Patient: sex F, age 68
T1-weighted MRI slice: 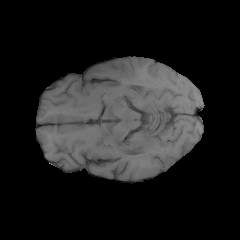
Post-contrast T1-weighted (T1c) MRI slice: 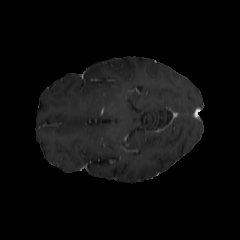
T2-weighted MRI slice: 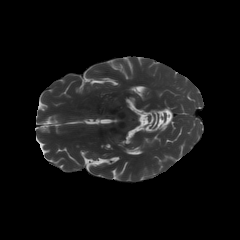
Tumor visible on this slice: no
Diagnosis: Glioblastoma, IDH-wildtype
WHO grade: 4